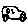
Label: car